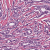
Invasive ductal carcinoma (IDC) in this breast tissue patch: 1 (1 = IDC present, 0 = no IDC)